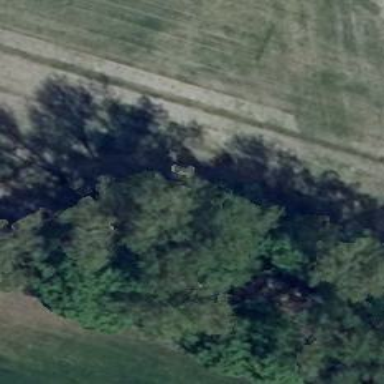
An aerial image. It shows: Hunting stand.